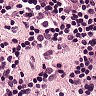
Metastatic tissue present: no